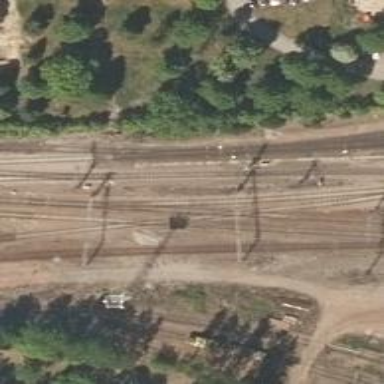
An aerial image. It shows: Rail yard with electrified contact lines for the trains.